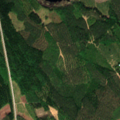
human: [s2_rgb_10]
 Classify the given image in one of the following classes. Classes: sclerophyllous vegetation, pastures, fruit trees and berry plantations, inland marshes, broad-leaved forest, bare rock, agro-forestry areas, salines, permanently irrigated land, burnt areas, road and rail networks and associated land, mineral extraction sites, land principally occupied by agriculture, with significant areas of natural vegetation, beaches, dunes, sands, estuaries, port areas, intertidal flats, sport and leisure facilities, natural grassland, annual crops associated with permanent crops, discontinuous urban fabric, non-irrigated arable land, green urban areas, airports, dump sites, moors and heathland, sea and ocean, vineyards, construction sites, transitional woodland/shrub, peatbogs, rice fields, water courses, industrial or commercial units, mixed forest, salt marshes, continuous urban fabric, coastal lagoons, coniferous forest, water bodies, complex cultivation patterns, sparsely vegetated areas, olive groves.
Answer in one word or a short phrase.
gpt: coniferous forest, mixed forest